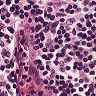
Metastatic tissue present: no